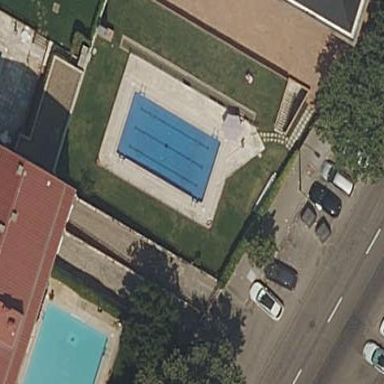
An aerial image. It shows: Swimming pool located in leisure land.